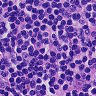
Metastatic tissue present: no